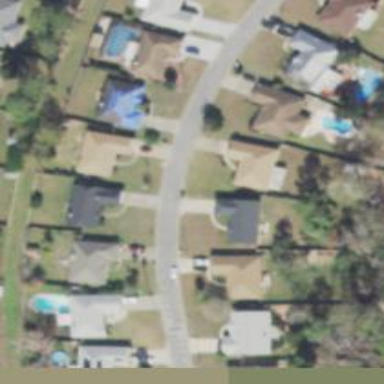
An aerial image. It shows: Residential road with asphalt surface.